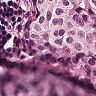
Metastatic tissue present: yes